Question: I have Google sheet with sum-ifs functions, but I need to make it apply to the whole columns instead of just one cell and to apply automatically to new rows when there added
I know that arrays don't work with 'sumifs' after doing research but I can't seem to figure out to apply an array function to this.

'''
=ArrayFormula(SUMIFS(K:K,C:C,C2,L:L,false))
'''
so I tried instead to make it a =sum(if(and function instead with an array, but couldn't get that to work either. not sure how to get it to apply to the same affect as the above formula
I need to apply the following sum-ifs all the conditions are met to each cell in the selected column
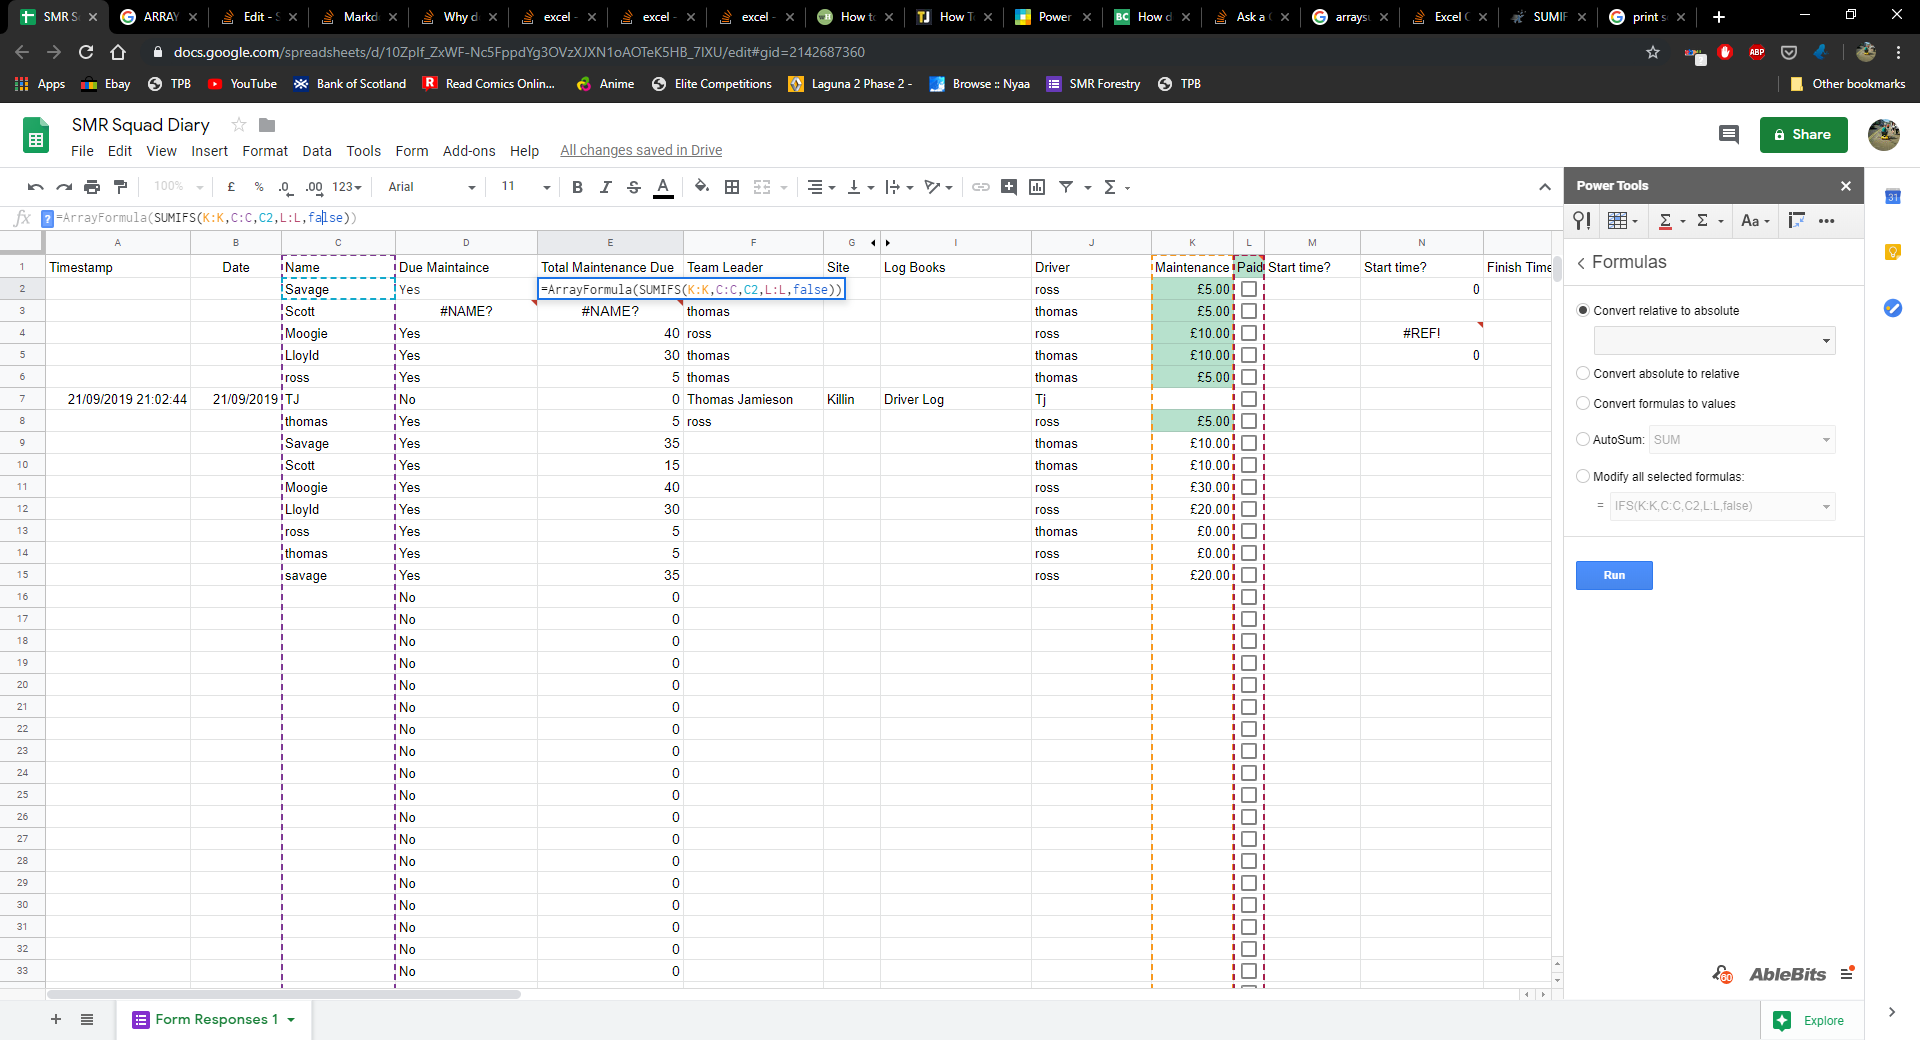
Answer: basically like this:
'''
=QUERY({C2:C, K2:L},
"select Col1,sum(Col2)
where Col1 is not null
and Col3 = FALSE
group by Col1
label sum(Col2)''", 0)
'''
<URL>
---
if you want to pair it with list of names then use 'VLOOKUP':
'''
=ARRAYFORMULA(IFERROR(VLOOKUP(C2:C, QUERY({C2:C, K2:L},
"select Col1,sum(Col2)
where Col1 is not null
and Col3 = FALSE
group by Col1
label sum(Col2)''", 0), 2, 0)))
'''
<URL>